Question: I have something like the below:
'''
$grabarticles = $db->prepare("
SELECT title, message
FROM articles
");
$grabarticles->execute();
foreach($grabarticles as $articles) {
echo $articles["title"];
//when a user clicks the text above, reveal the below
echo "<div id='article'><br/><br/>";
echo "&nbsp;".$articles["message"];
echo "</div><br/><br/>";
//when a user clicks the $articles["title"] again, it then collapses
}
'''
I'm not too well versed in Javascript to know, but is there some kind of thing I can do to make the '$articles["title"]' clickable, and 'onclick' expand below to display the contents of '$articles["message"]', but also be reversible with another 'onclick'? Here's an image to illustrate:

I want each '<div>' to be separate from another, so if I open #1 by clicking '$article["title"] //1', and then open #2 by clicking the appropriate text, I can then close #1 by reclicking it without interfering with #2.
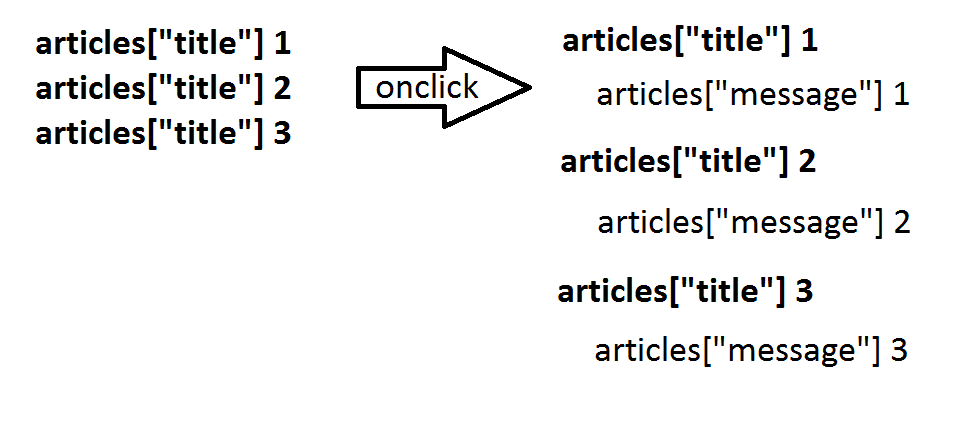
Answer: Wrap the article title in a DOM element that can have events bound to it, such as a span. Then give it a class so we can easily target it.
'''
echo '<span class="article-title">', $articles["title"] ,'</span>';
'''
Next, your 'id' in your 'foreach' loop should be a class, as you're generating multiple elements and only one element can have a single ID.
'''
echo "<div class='article' style='display:none;'><br/><br/>"; // <--note the "class" instead of "id"
'''
Now just make a click function to toggle the visibility of the element.
'''
$('.article-title').click(function(){
$(this).next().toggle(); // find the next element after this one and toggle its visibility
});
'''